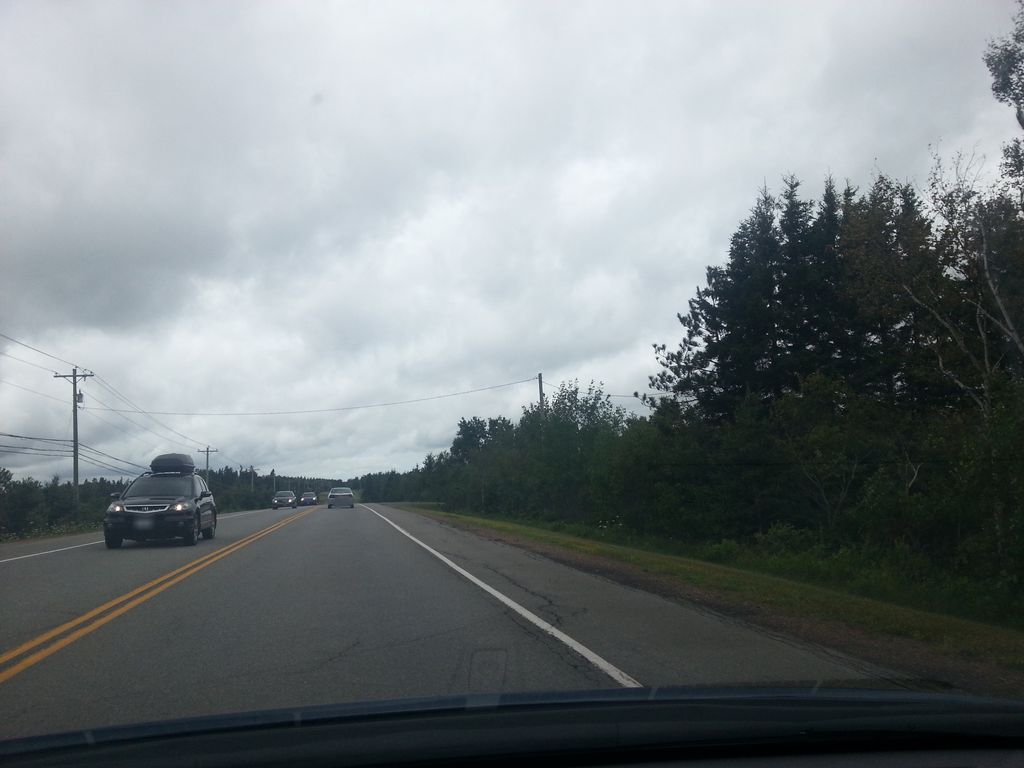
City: charlottetown